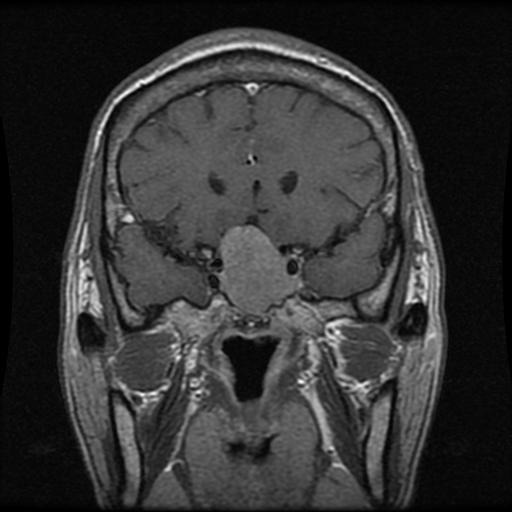
Label: pituitary